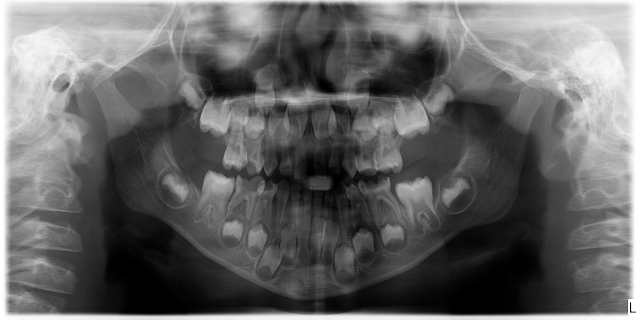
child